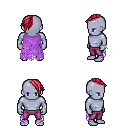
a pixel art fantasy rpg character, male body template, dark elf, purple skin, maroon tattered cape, magenta pants, ruby red long mohawk hairstyle, bracelets, four views (front, back, left, right), 2x2 character sprite sheet, small pixel art, hard edges, no anti-aliasing